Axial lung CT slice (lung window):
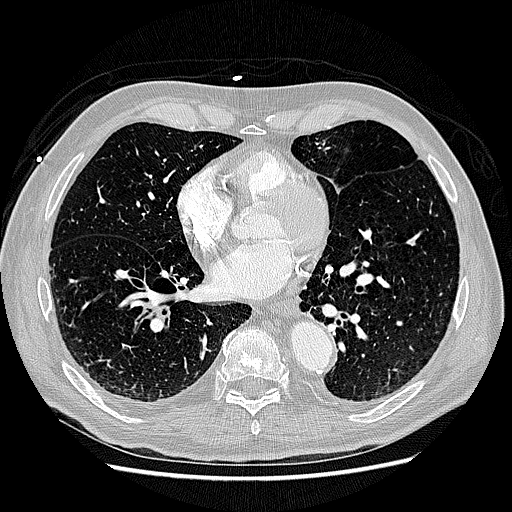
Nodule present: no